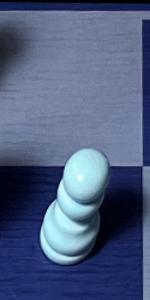
Label: Pawn_White